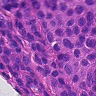
Metastatic tissue present: yes